Question: Need to ask you for help as I'm struggling with this for too long now.
Have gone over many tutorials but ended up with... nothing.
So, I have a ServiceProcess class with GetServicesToList(). This method populates Service object with list of services.
What I'm doing now, I'm reading a cache exactly a file (with services) at the app run time and this displays the data in a datagridView. GetServicesToList() is also invoked when form button is pressed.
This task takes up to 10 mins due to servers availability issues.
What I want to achieve, with help of BackgroundWorker class is to start this method at the run time, doing it over and over again with each time after it will complete to update my DataGridView as well as update cache (outputFile).
And all this without user being interrupt by this process.
I was trying to invoke this method already in BackgroundWord_DoWork() but due to my ServiceProcess Class using ServiceBase (class ServicesProcess : ServiceBase) I can't declare this method against BackgroundWorker.
Hope I have expressed myself with enough details so you guys could get the idea of what I'm trying to achieve. If anything is unclear ask for details.
Can someone help me out with this one?
'''
public class ServicesProcess : ServiceBase, IEquatable<ServiceBase>
{
private static string _machine = Services.GetServiceConfig();//ConfigurationManager.AppSettings.Get("machineName");
private static List<Service> _servicesList;
private static ServiceController[] _services;
private List<ServiceController> _holder;
private List<string> _configList;
private static ObjectToSerialize _objectToSerialize;
public List<Service> GetServicesToList()
{
//_services = ServiceController.GetServices(_machine);
var result = MemoryCache.Default.Get(Name) as List<Service>;
if (result != null)
return result;
try
{
_configList = new List<string>(Services.GetAllServicesConfig());
_holder = new List<ServiceController>();
foreach (string t in _configList)
{
_services = ServiceController.GetServices(t);
_holder.AddRange(_services);
}
}
catch (InvalidOperationException e)
{
}
const string sPattern = "CSP";
int i = 0;
var cspServices = _holder.Where(x => x.DisplayName.Trim().StartsWith(sPattern)).ToList();
_servicesList = new List<Service>();
for (i = 0; i < cspServices.Count; i++)
{
Service obj = new Service
{
ServiceName = cspServices.ElementAt(i).DisplayName,
ServiceVersion =
GetFileVersion(
GetFilePath(cspServices.ElementAt(i).ServiceName, cspServices.ElementAt(i).MachineName),
@"\" + cspServices.ElementAt(i).MachineName + "\"),
ServiceStatus = cspServices.ElementAt(i).Status.ToString()
};
_servicesList.Add(obj);
}
_objectToSerialize = new ObjectToSerialize { Services = _servicesList };
Serializer serializer = new Serializer();
serializer.SerializeObject("outputFile.txt", _objectToSerialize);
MemoryCache.Default.Set(Name, _servicesList, DateTimeOffset.Now.Add(new TimeSpan(0, 0, 30, 0)));
return _servicesList;
}
'''
That's the mothod that get all the services. Now in the design class, I want to use this method, as thread or task or background worked so this method will execute as background process. Have no idea how to do this...
And to help you visualize the app itself...

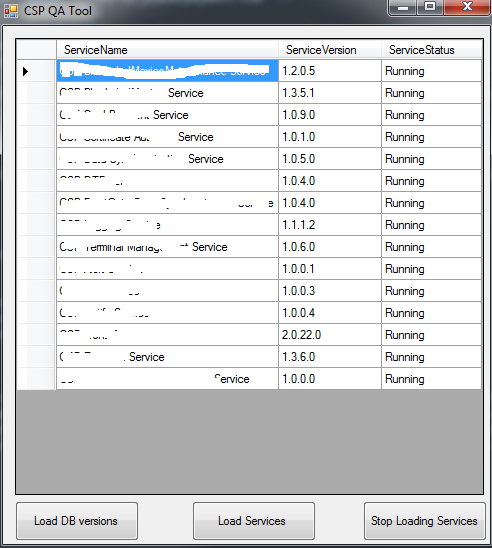
Answer: I'm not entirely sure of your goal, but if 'GetServicesToList()' is supposed to be running in a background thread, can't you just implement 'async' / 'await'?
'''
public async Task<List<Service>> GetServicesToList()
{
return await Task.Run(() => {
// all your old code
});
}
'''
and when you call it
'''
var serviceList = await GetServicesToList();
'''
I assume you're doing some sort of data binding, so when 'serviceList' is hydrated, just pass it to the view.
---
Here's a self contained concept.
'''
using System;
using System.Threading.Tasks;
namespace ConsoleApplication1
{
class Program
{
static void Main()
{
SimulateTenButtonClicks();
Console.ReadKey();
}
private static async void SimulateTenButtonClicks()
{
var foo = new Foo();
for (var i = 0; i < 10; i++)
{
var result = foo.DoStuff(i);
Console.WriteLine(await result);
}
}
public class Foo
{
public async Task<string> DoStuff(int i)
{
await Task.Delay(500); // simulate load
return await Task.Run(() =>
{
return String.Format("I have been hit {0} times", i);
});
}
}
}
}
'''